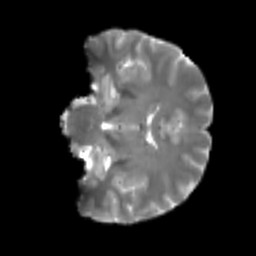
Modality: T2w
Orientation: coronal
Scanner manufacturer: siemens
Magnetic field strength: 3 T
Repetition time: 4 s
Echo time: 0.0594 s